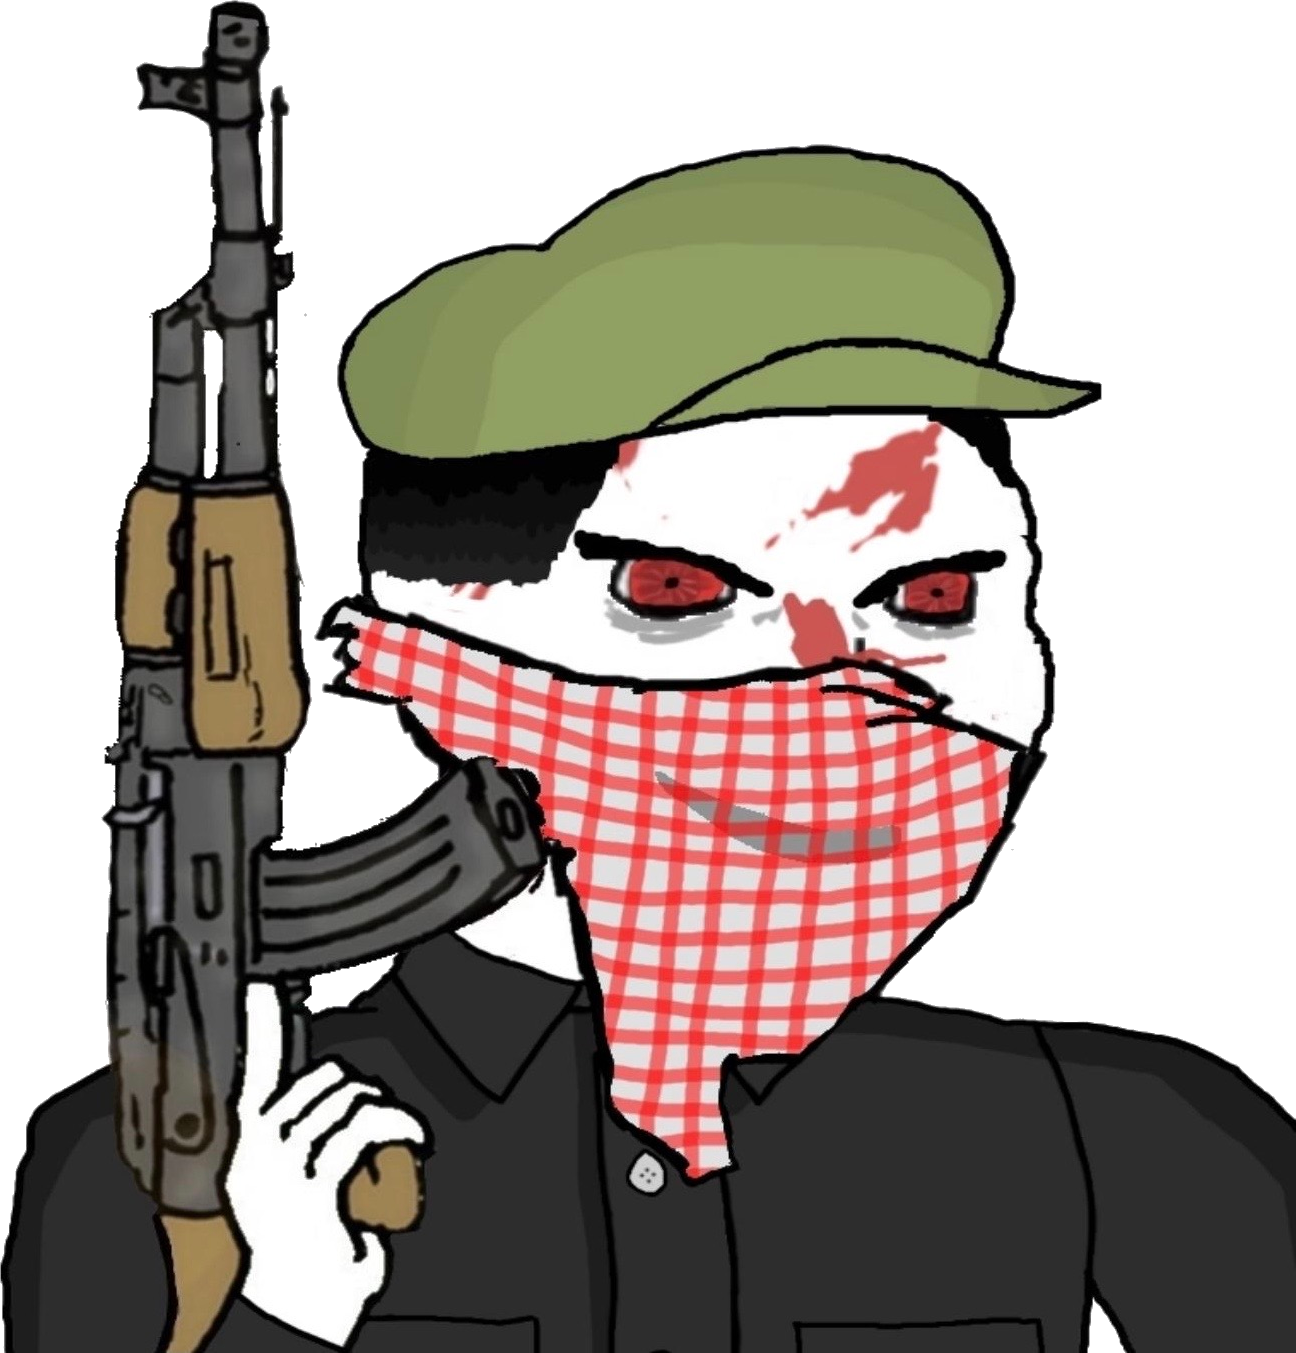
Label: 5_Oomer